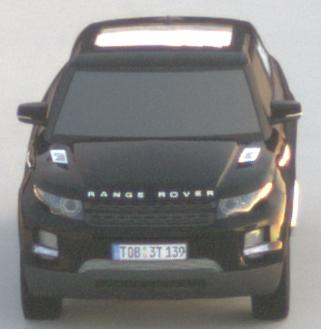
Make: Land Rover
Model: Range Rover Evoque 2.0 Si4
Detailed model: Range Rover Evoque (I)
Model produced from: 2011/08
Model produced until: 2013/11
Doors: 5
Color: black
Road condition: dry road
Daytime: dawn
Contrast: medium contrast